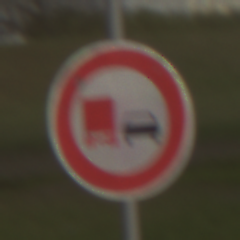
Verkehrszeichen: UeberholverbotKraftfahrzeuge
Umgebung: Outdoor, Suburban
Tageszeit: SunriseSunset
Wetter: PartlyCloudy
Licht: Natural
Jahreszeit: NotSpecified
Kontrast: MediumContrast